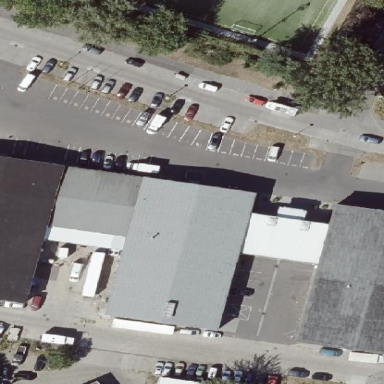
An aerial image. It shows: Retail building with gabled roof.